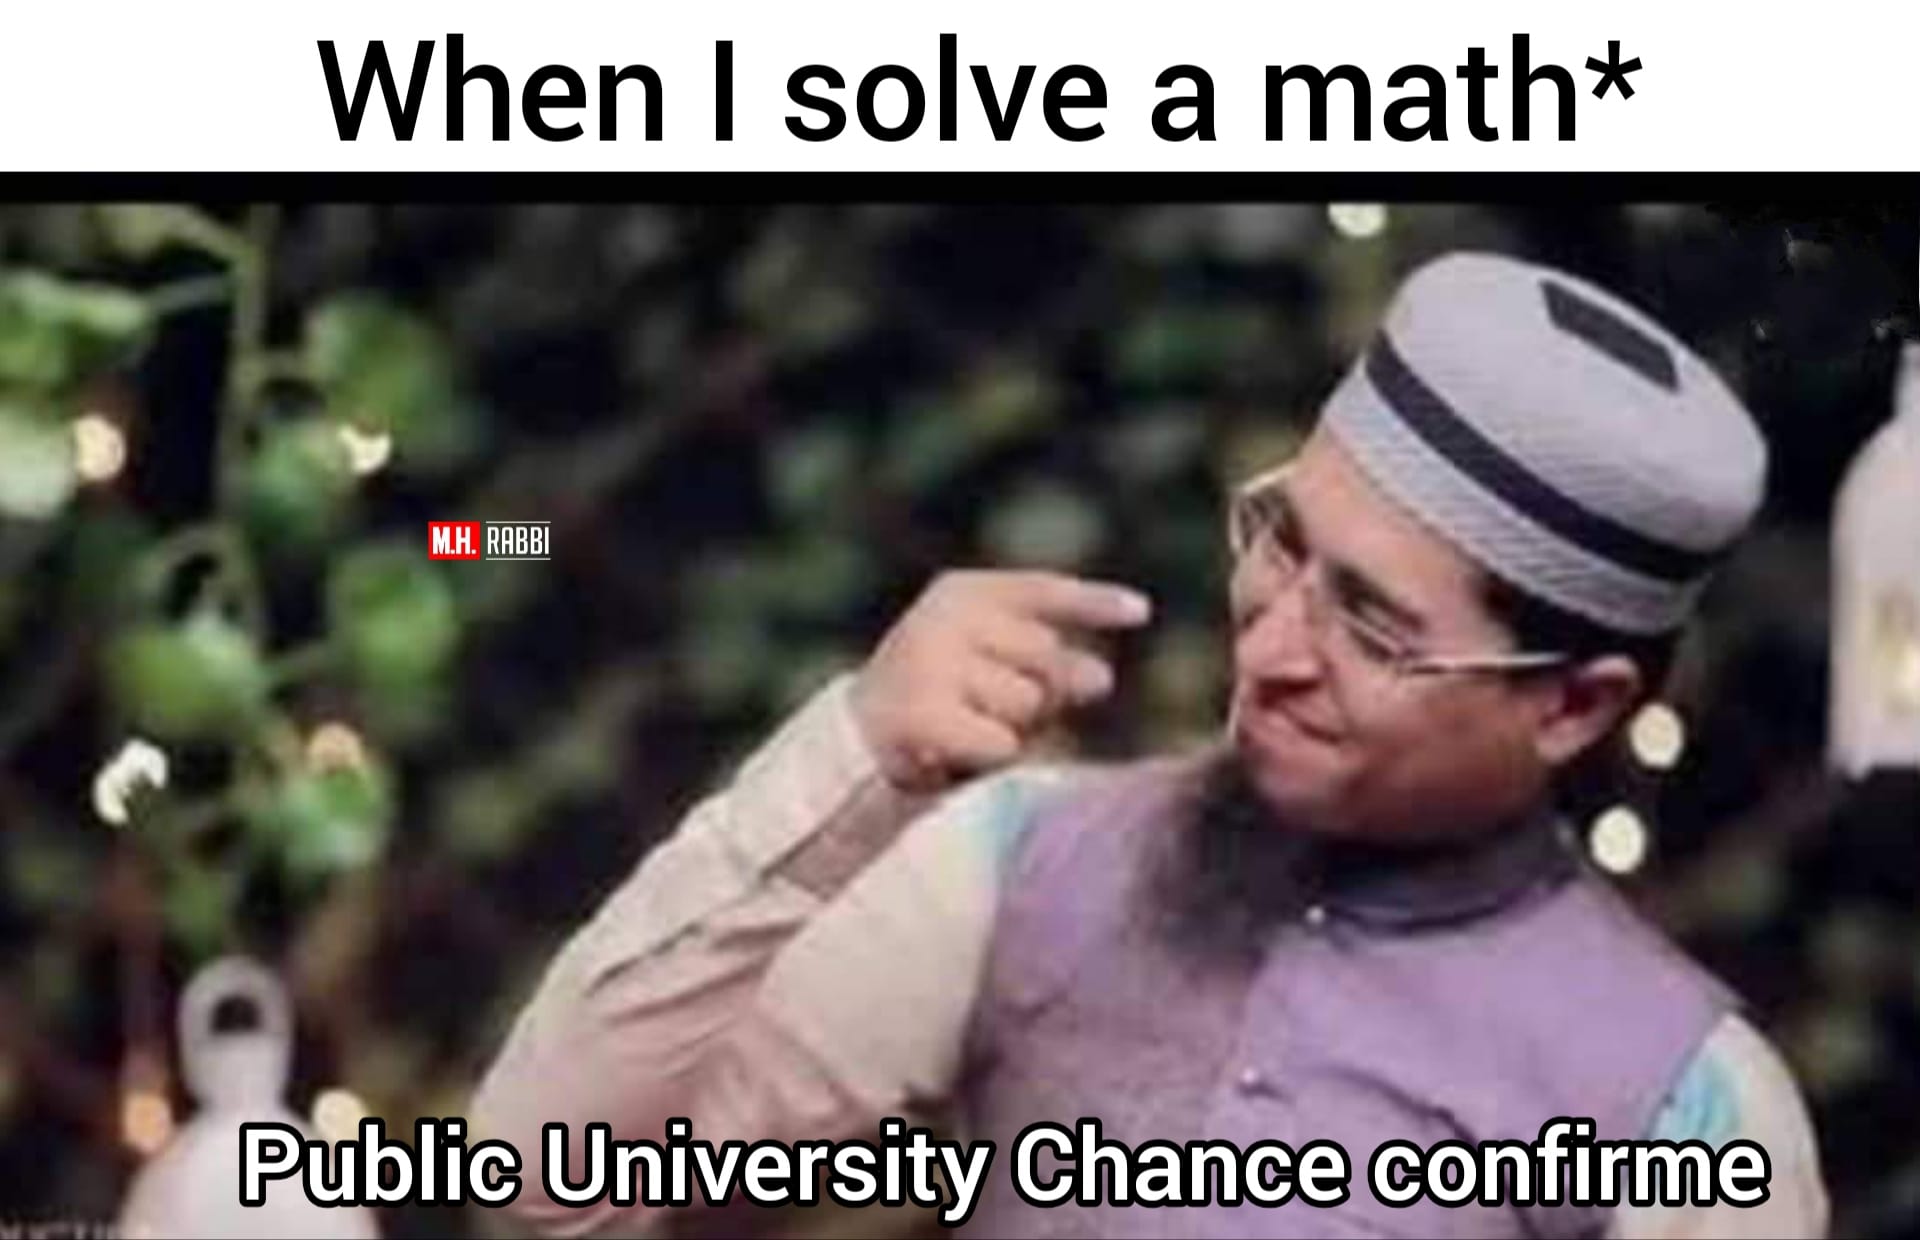
Caption: When I solve a math*     Public University Chance confirme
Label: non-hate